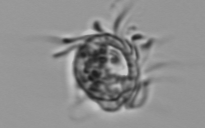
Label: Leegaardiella_ovalis